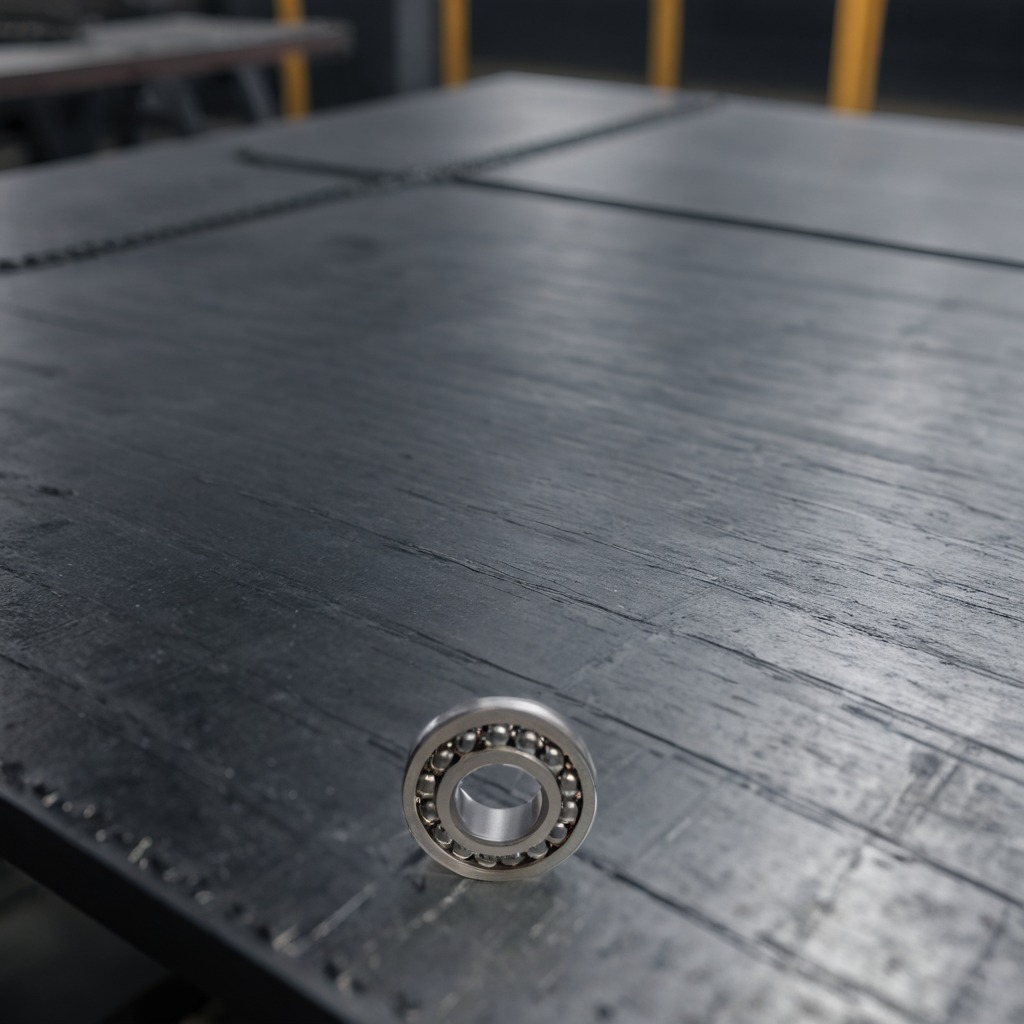
A metal ball bearing lies on the cold steel table in a mining workshop.